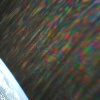
Label: sunburn